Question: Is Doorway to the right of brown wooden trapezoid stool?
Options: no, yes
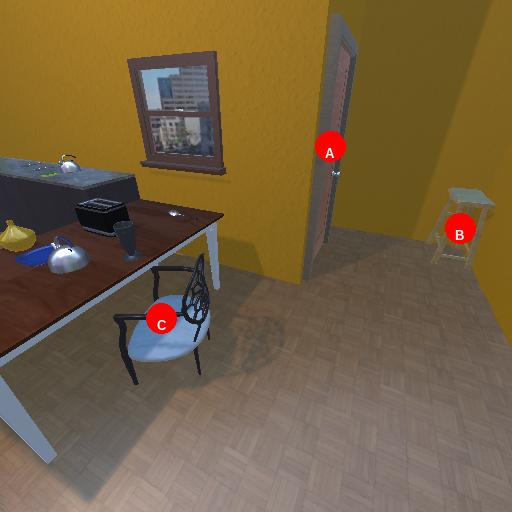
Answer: no